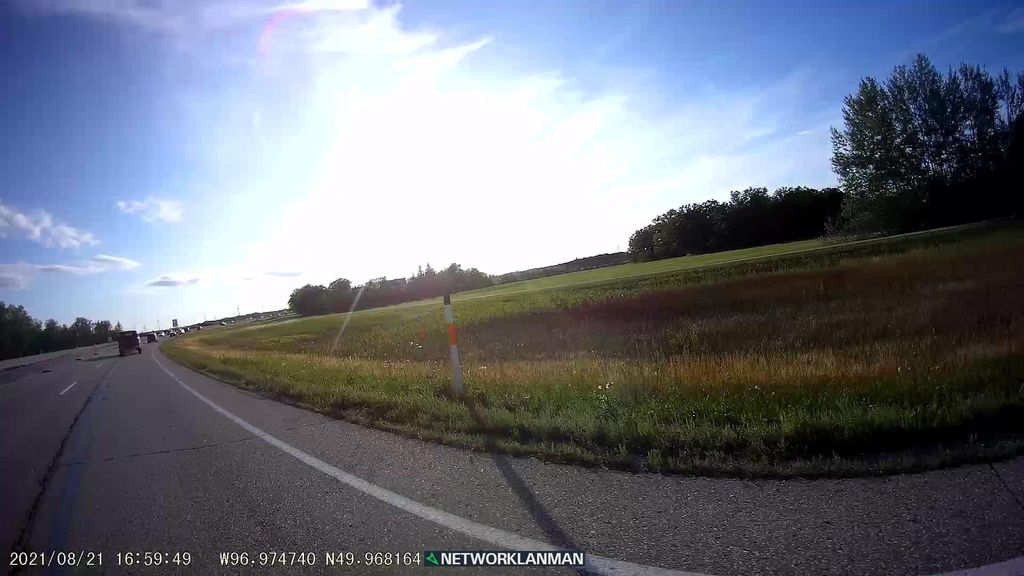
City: winnipeg